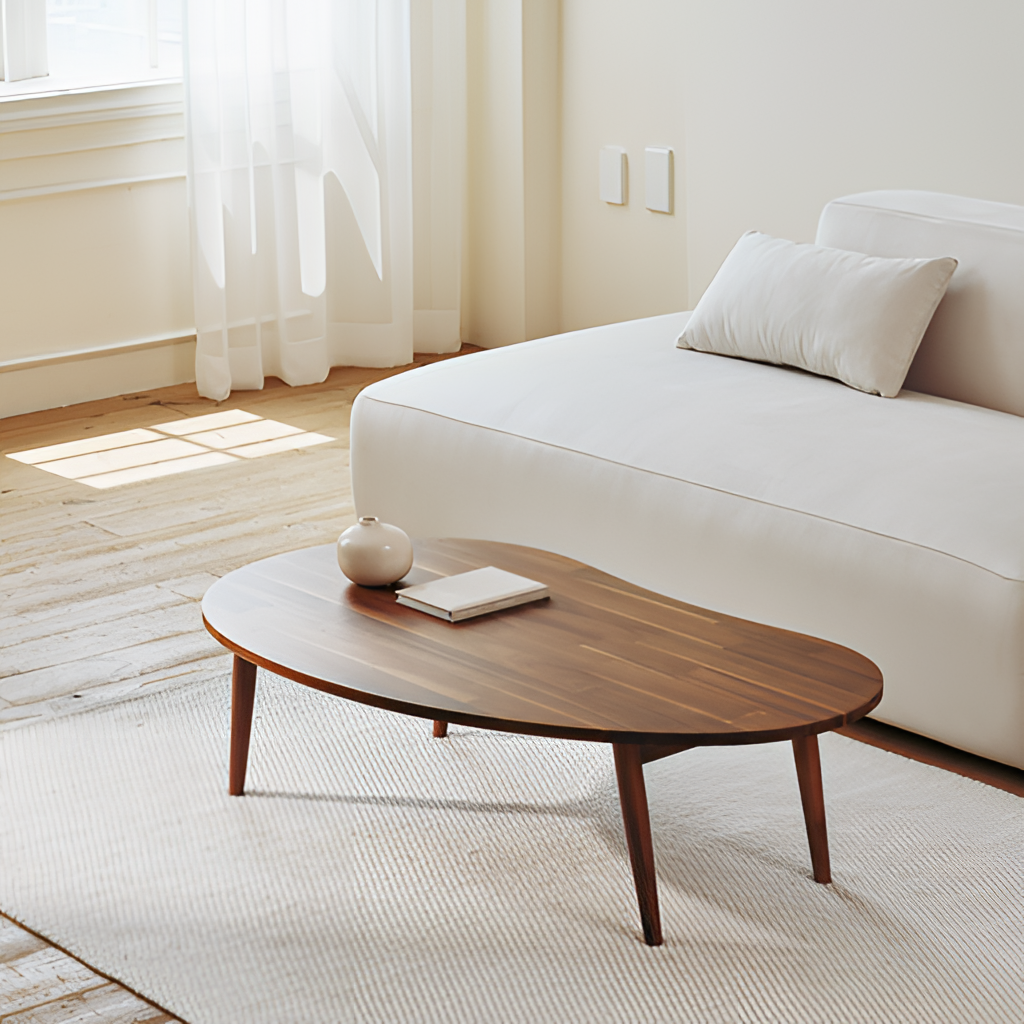
living room, fabric sofa, minimalist, cream paint wallpaper, with solid pattern, wood flooring, with plank pattern